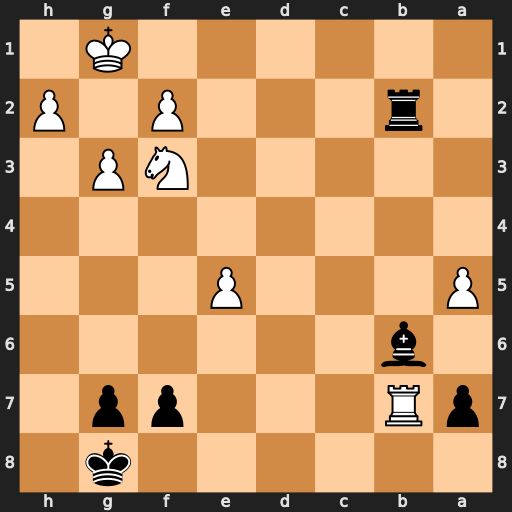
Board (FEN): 6k1/pR3pp1/1b6/P3P3/8/5NP1/1r3P1P/6K1
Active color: b
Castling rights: -
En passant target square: -
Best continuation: Bxf2+ Kg2 Rxb7